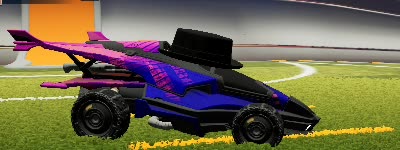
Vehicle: aftershock